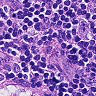
Metastatic tissue present: no